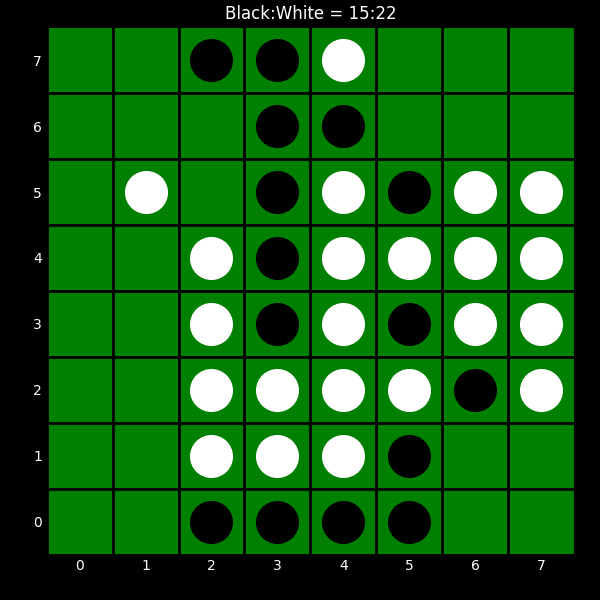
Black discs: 15
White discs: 22